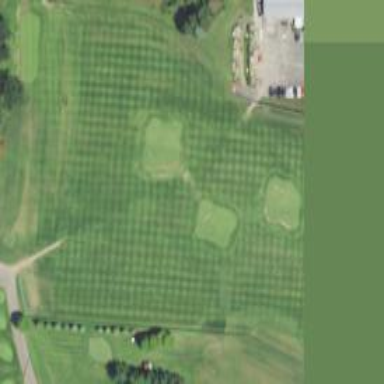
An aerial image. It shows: Rough area in golf course.